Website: lowes
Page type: payment
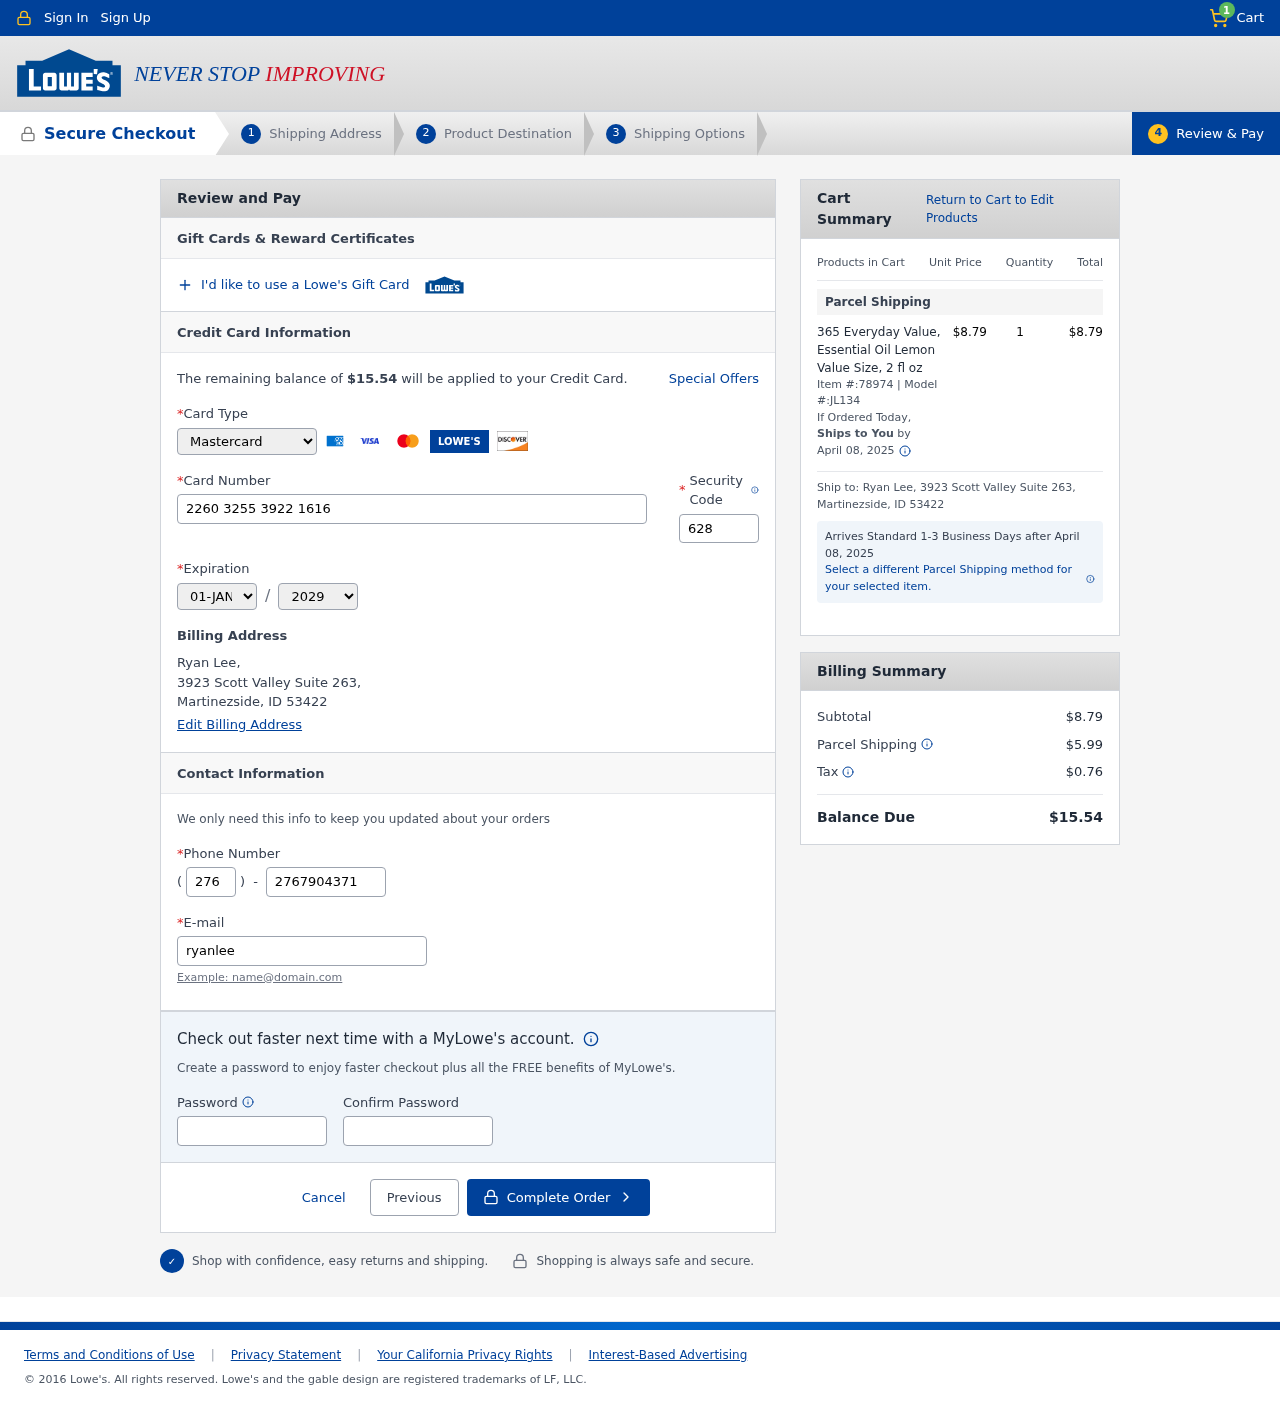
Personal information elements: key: PII_CARD_CVV
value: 628
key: PII_CARD_EXPIRY_MONTH
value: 01
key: PII_CARD_EXPIRY_YEAR
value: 29
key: PII_CARD_NUMBER
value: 2260 3255 3922 1616
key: PII_CARD_TYPE
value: Mastercard
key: PII_CITY_STATE_ZIP
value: Martinezside, ID 53422
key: PII_EMAIL
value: ryanlee@yahoo.com
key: PII_FULLNAME
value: Ryan Lee,
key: PII_PHONE
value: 2767904371
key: PII_PHONE_AREA
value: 276
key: PII_STREET
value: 3923 Scott Valley Suite 263
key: PII_STREET
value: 3923 Scott Valley Suite 263,
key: PII_FULLNAME2
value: Ryan Lee
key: PII_CITY
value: Martinezside
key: PII_STATE_ABBR
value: ID
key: PII_POSTCODE
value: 53422
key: PII_POSTCODE_FULL
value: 53422
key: PII_CITY_STATE
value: Martinezside, ID
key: PII_POSTCODE_NUMERIC
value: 53422
Product elements: key: PRODUCT1_NAME
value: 365 Everyday Value, Essential Oil Lemon Value Size, 2 fl oz
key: PRODUCT1_PRICE
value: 8.79
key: PRODUCT1_QUANTITY
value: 1
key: PRODUCT1_ITEM
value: Item #:78974
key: PRODUCT1_MODEL
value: Model #:JL134
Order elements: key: ORDER_NUM_ITEMS
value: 1
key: ORDER_TOTAL
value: $15.54
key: ORDER_SHIPPING_DATE
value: April 08, 2025
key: ORDER_SUBTOTAL
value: $8.79
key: ORDER_SHIPPING_DATE2
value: April 08, 2025
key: ORDER_SHIPPING_COST
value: $5.99
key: ORDER_TAX
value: $0.76